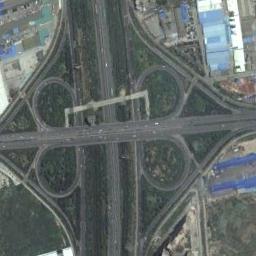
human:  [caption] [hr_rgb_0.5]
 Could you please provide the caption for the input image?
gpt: There are many buildings of different shapes around the overpass .

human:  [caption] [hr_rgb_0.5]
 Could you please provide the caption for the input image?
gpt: There is an overpass and two black cars .

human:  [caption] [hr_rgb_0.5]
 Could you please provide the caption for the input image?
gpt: The overpass is on the grass next to some houses .

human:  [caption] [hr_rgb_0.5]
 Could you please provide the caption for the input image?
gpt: The clover-leaf overpasses over the roads in the city .

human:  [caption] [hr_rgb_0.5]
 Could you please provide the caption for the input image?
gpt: There are some blue buildings and many green trees beside the overpass .